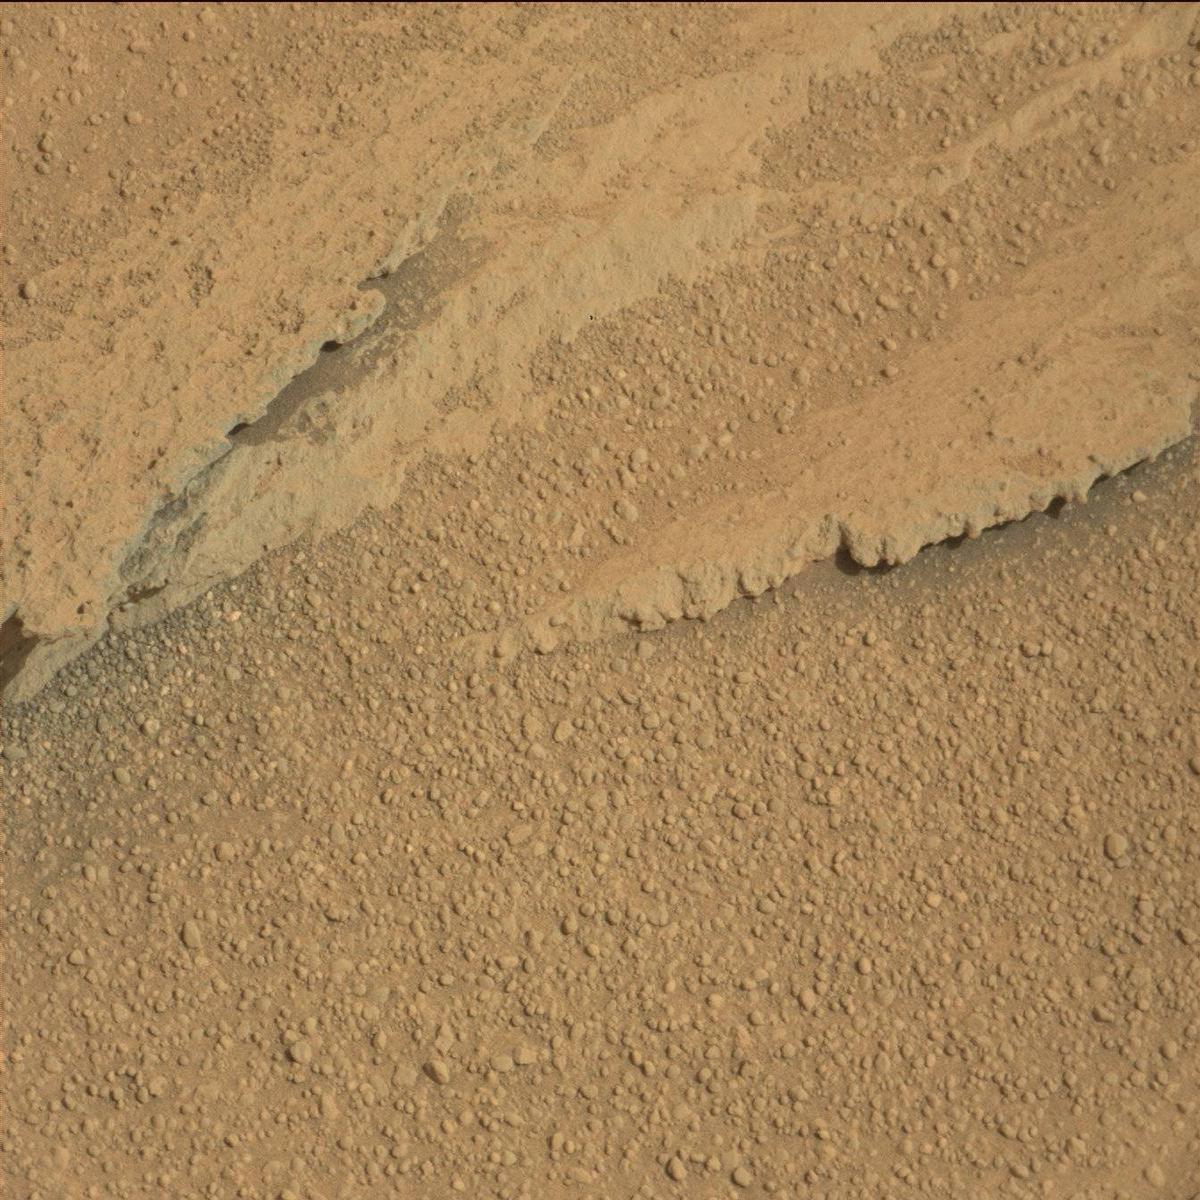
Terrain classes present: Bedrock, Sand / Soil